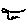
Label: cat